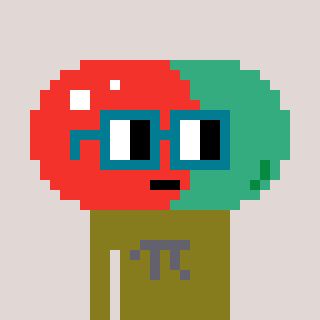
a pixel art character with square dark green glasses, a pill-shaped head and a gunk-colored body on a warm background